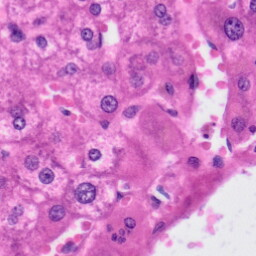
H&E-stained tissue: Liver